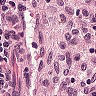
Metastatic tissue present: no